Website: lowes
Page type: order-returns
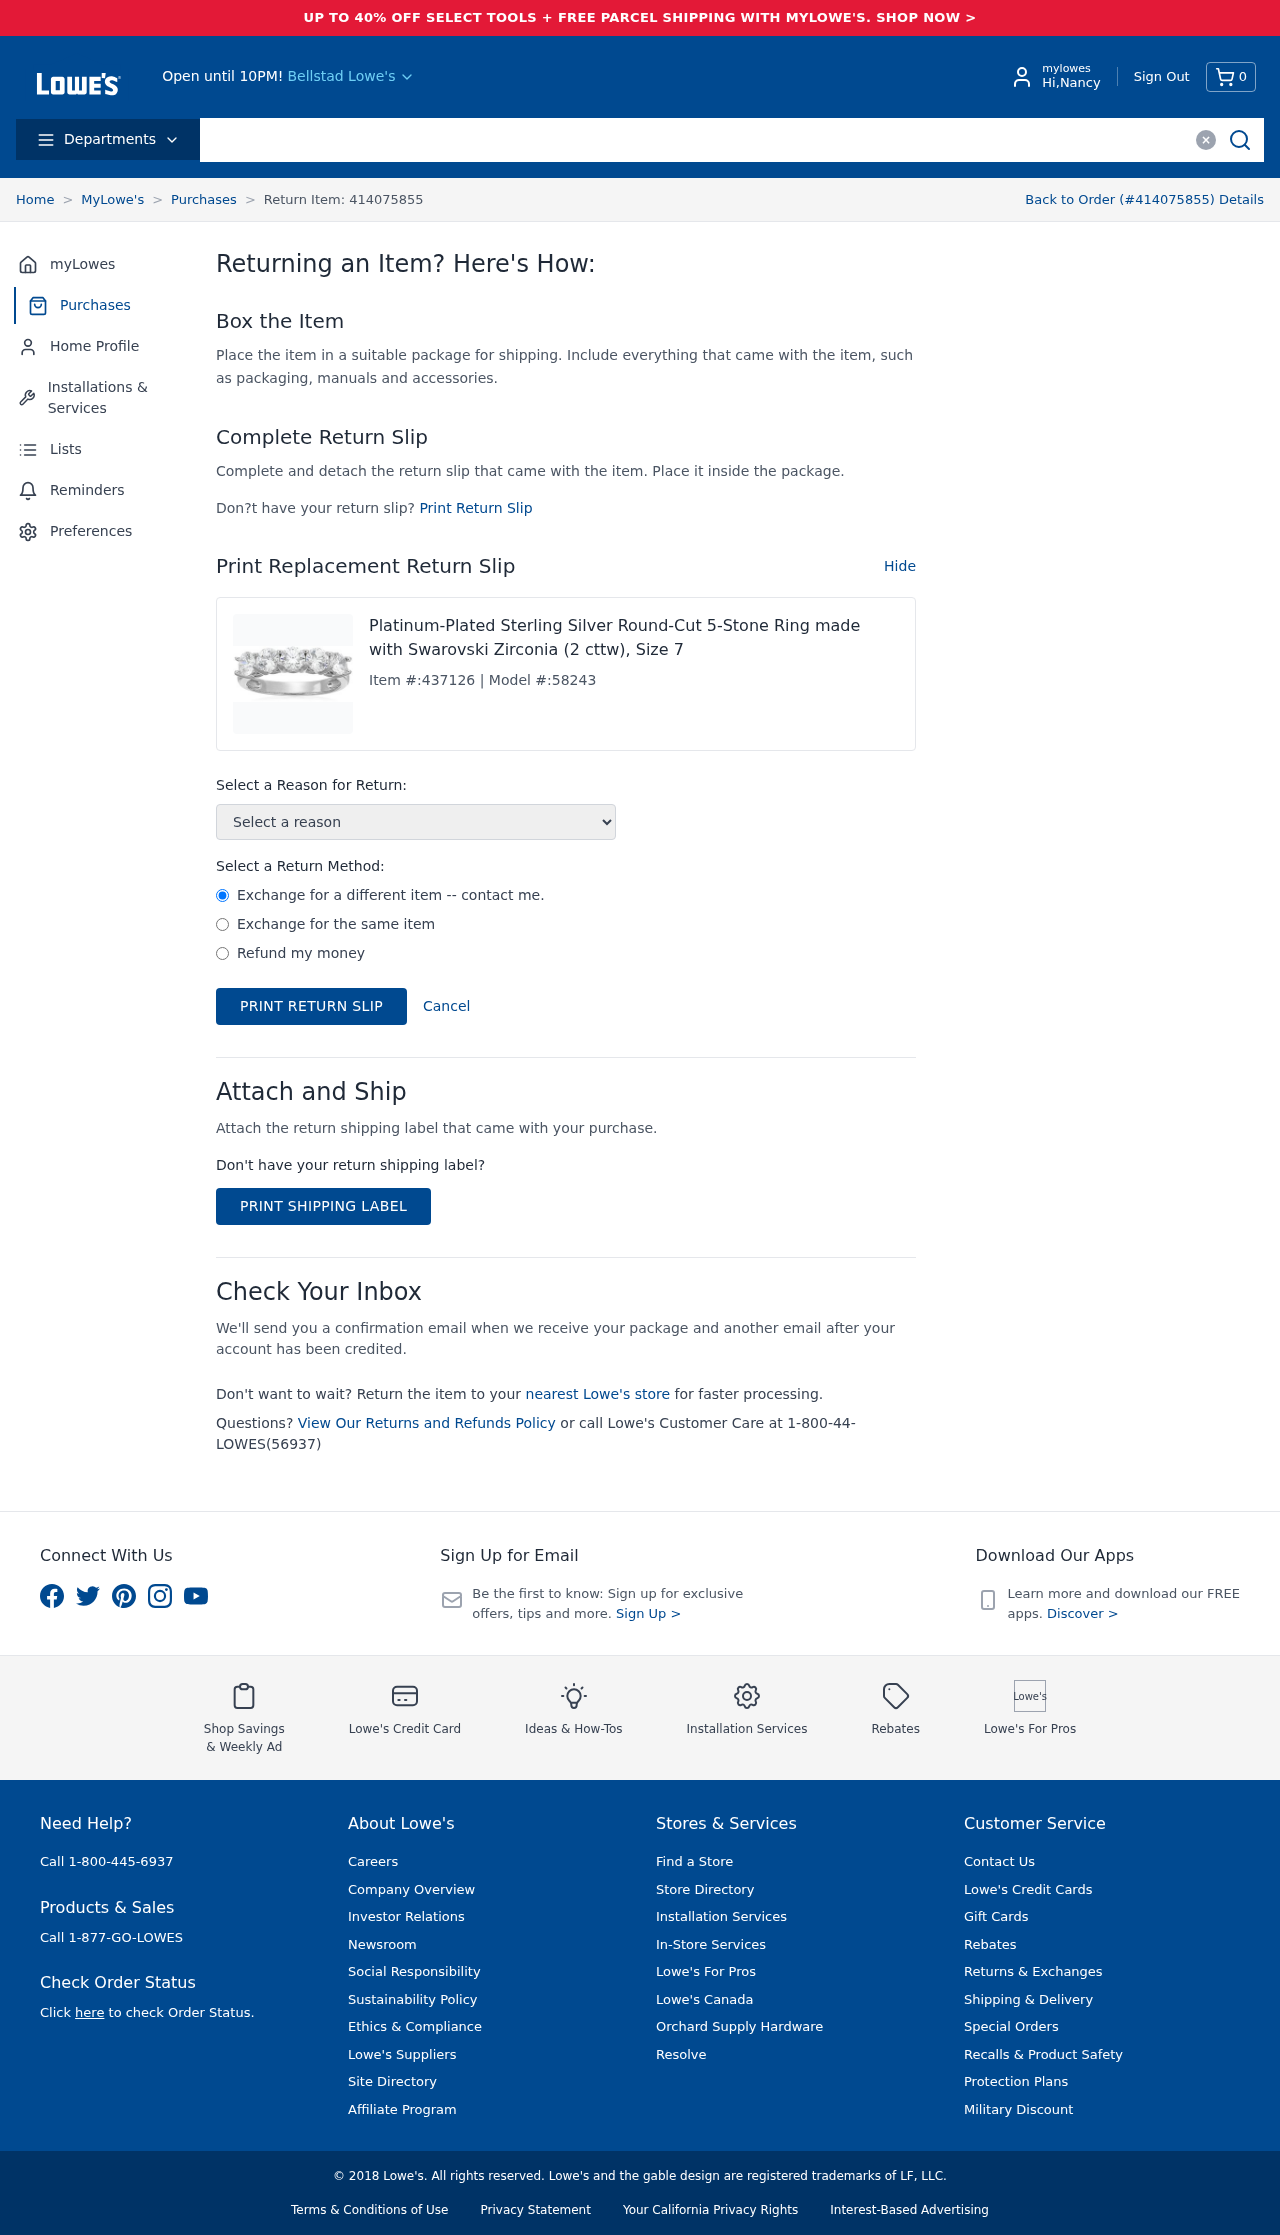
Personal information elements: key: PII_CITY
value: Bellstad Lowe's
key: PII_FIRSTNAME
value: Nancy
Product elements: key: PRODUCT1_NAME
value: Platinum-Plated Sterling Silver Round-Cut 5-Stone Ring made with Swarovski Zirconia (2 cttw), Size 7
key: PRODUCT1_ITEM_NUMBER
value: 437126
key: PRODUCT1_MODEL_NUMBER
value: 58243
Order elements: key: ORDER_NUM_ITEMS
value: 0
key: ORDER_ID
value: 414075855
Other elements: key: RETURN_ITEM_ID
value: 414075855
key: RETURN_METHOD
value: Exchange for a different item -- contact me.
Exchange for the same item
Refund my money